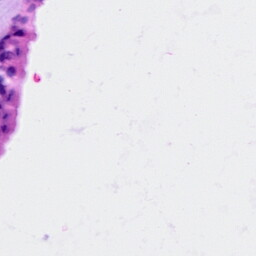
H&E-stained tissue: Ovarian